Question: I have an image of a wheel of fortune wheel and I am trying to make so that when it spins it displays the correct amount for what it was spun to.
I have the following code: <URL>
Many times it is correct, and other time is is wrong.
For example I spun this:

And it alerted , which is wrong.
How can I fix my algorithm so that it is correct 99% of the time (or 100% if it is possible)?
HTML:
'''
<div id="game">
<div id="tick">|</div>
<img id="wheel" src="http://i.imgur.com/R7JYazp.png" data-rotation="0">
</div>
'''
Javascript:
'''
var Wheel = (function () {
var wheel = document.getElementById('wheel'),
wheelValues = [5000, 600, 500, 300, 500, 800, 550, 400, 300, 900, 500, 300, 900, 0, 600, 400, 300, -2, 800, 350, 450, 700, 300, 600],
spinTimeout = false,
spinModifier = function () {
return Math.random() * 10 + 20;
},
modifier = spinModifier(),
slowdownSpeed = 0.5,
prefix = (function () {
if (document.body.style.MozTransform !== undefined) {
return "MozTransform";
} else if (document.body.style.WebkitTransform !== undefined) {
return "WebkitTransform";
} else if (document.body.style.OTransform !== undefined) {
return "OTransform";
} else {
return "";
}
}()),
degreeToRadian = function (deg) {
return deg / (Math.PI * 180);
};
function Wheel() {};
Wheel.prototype.rotate = function (degrees) {
var val = "rotate(-" + degrees + "deg)";
if (wheel.style[prefix] != undefined) wheel.style[prefix] = val;
var rad = degreeToRadian(degrees % 360),
filter = "progid:DXImageTransform.Microsoft.Matrix(sizingMethod='auto expand', M11=" + rad + ", M12=-" + rad + ", M21=" + rad + ", M22=" + rad + ")";
if (wheel.style["filter"] != undefined) wheel.style["filter"] = filter;
wheel.setAttribute("data-rotation", degrees);
};
Wheel.prototype.spin = function (callback, amount) {
var _this = this;
clearTimeout(spinTimeout);
modifier -= slowdownSpeed;
if (amount === undefined) {
amount = parseInt(wheel.getAttribute('data-rotation'));
}
this.rotate(amount);
if (modifier > 0) {
spinTimeout = setTimeout(function () {
_this.spin(callback, amount + modifier);
}, 1000 / 5);
} else {
var dataRotation = parseInt(wheel.getAttribute('data-rotation'));
modifier = spinModifier();
var divider = 360 / wheelValues.length;
var wheelValue = wheelValues[Math.floor(Math.round(dataRotation % 360) / divider)];
switch (wheelValue) {
case 0:
return callback(0);
case -1:
return callback("Free Spin");
case -2:
return callback("Lose a turn");
default:
return callback(wheelValue);
}
}
};
return Wheel;
})();
var wheel = new Wheel;
wheel.spin(function(spinVal){
alert(spinVal)
});
'''
Full game for those who want to try it out: <URL>
---
The fun continues <URL>.
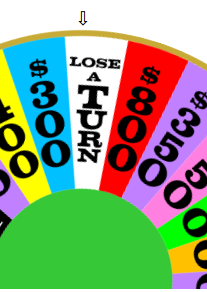
Answer: I think the problem is that the arrow in the starting position is in the middle of a zone, not at the start of it. So you have a starting offset of '(360 / wheelValues.length)/2'
'''
var divider = 360 / wheelValues.length;
var offset=divider/2; //half division
var wheelValue = wheelValues[Math.floor(Math.ceil((dataRotation+offset) % 360) / divider)];
'''
This seems to work: when the wheel stops either at the beginning (first half) or at the end (last half) of a zone the showed value is the expected one (just about a dozen tests done)